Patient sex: F
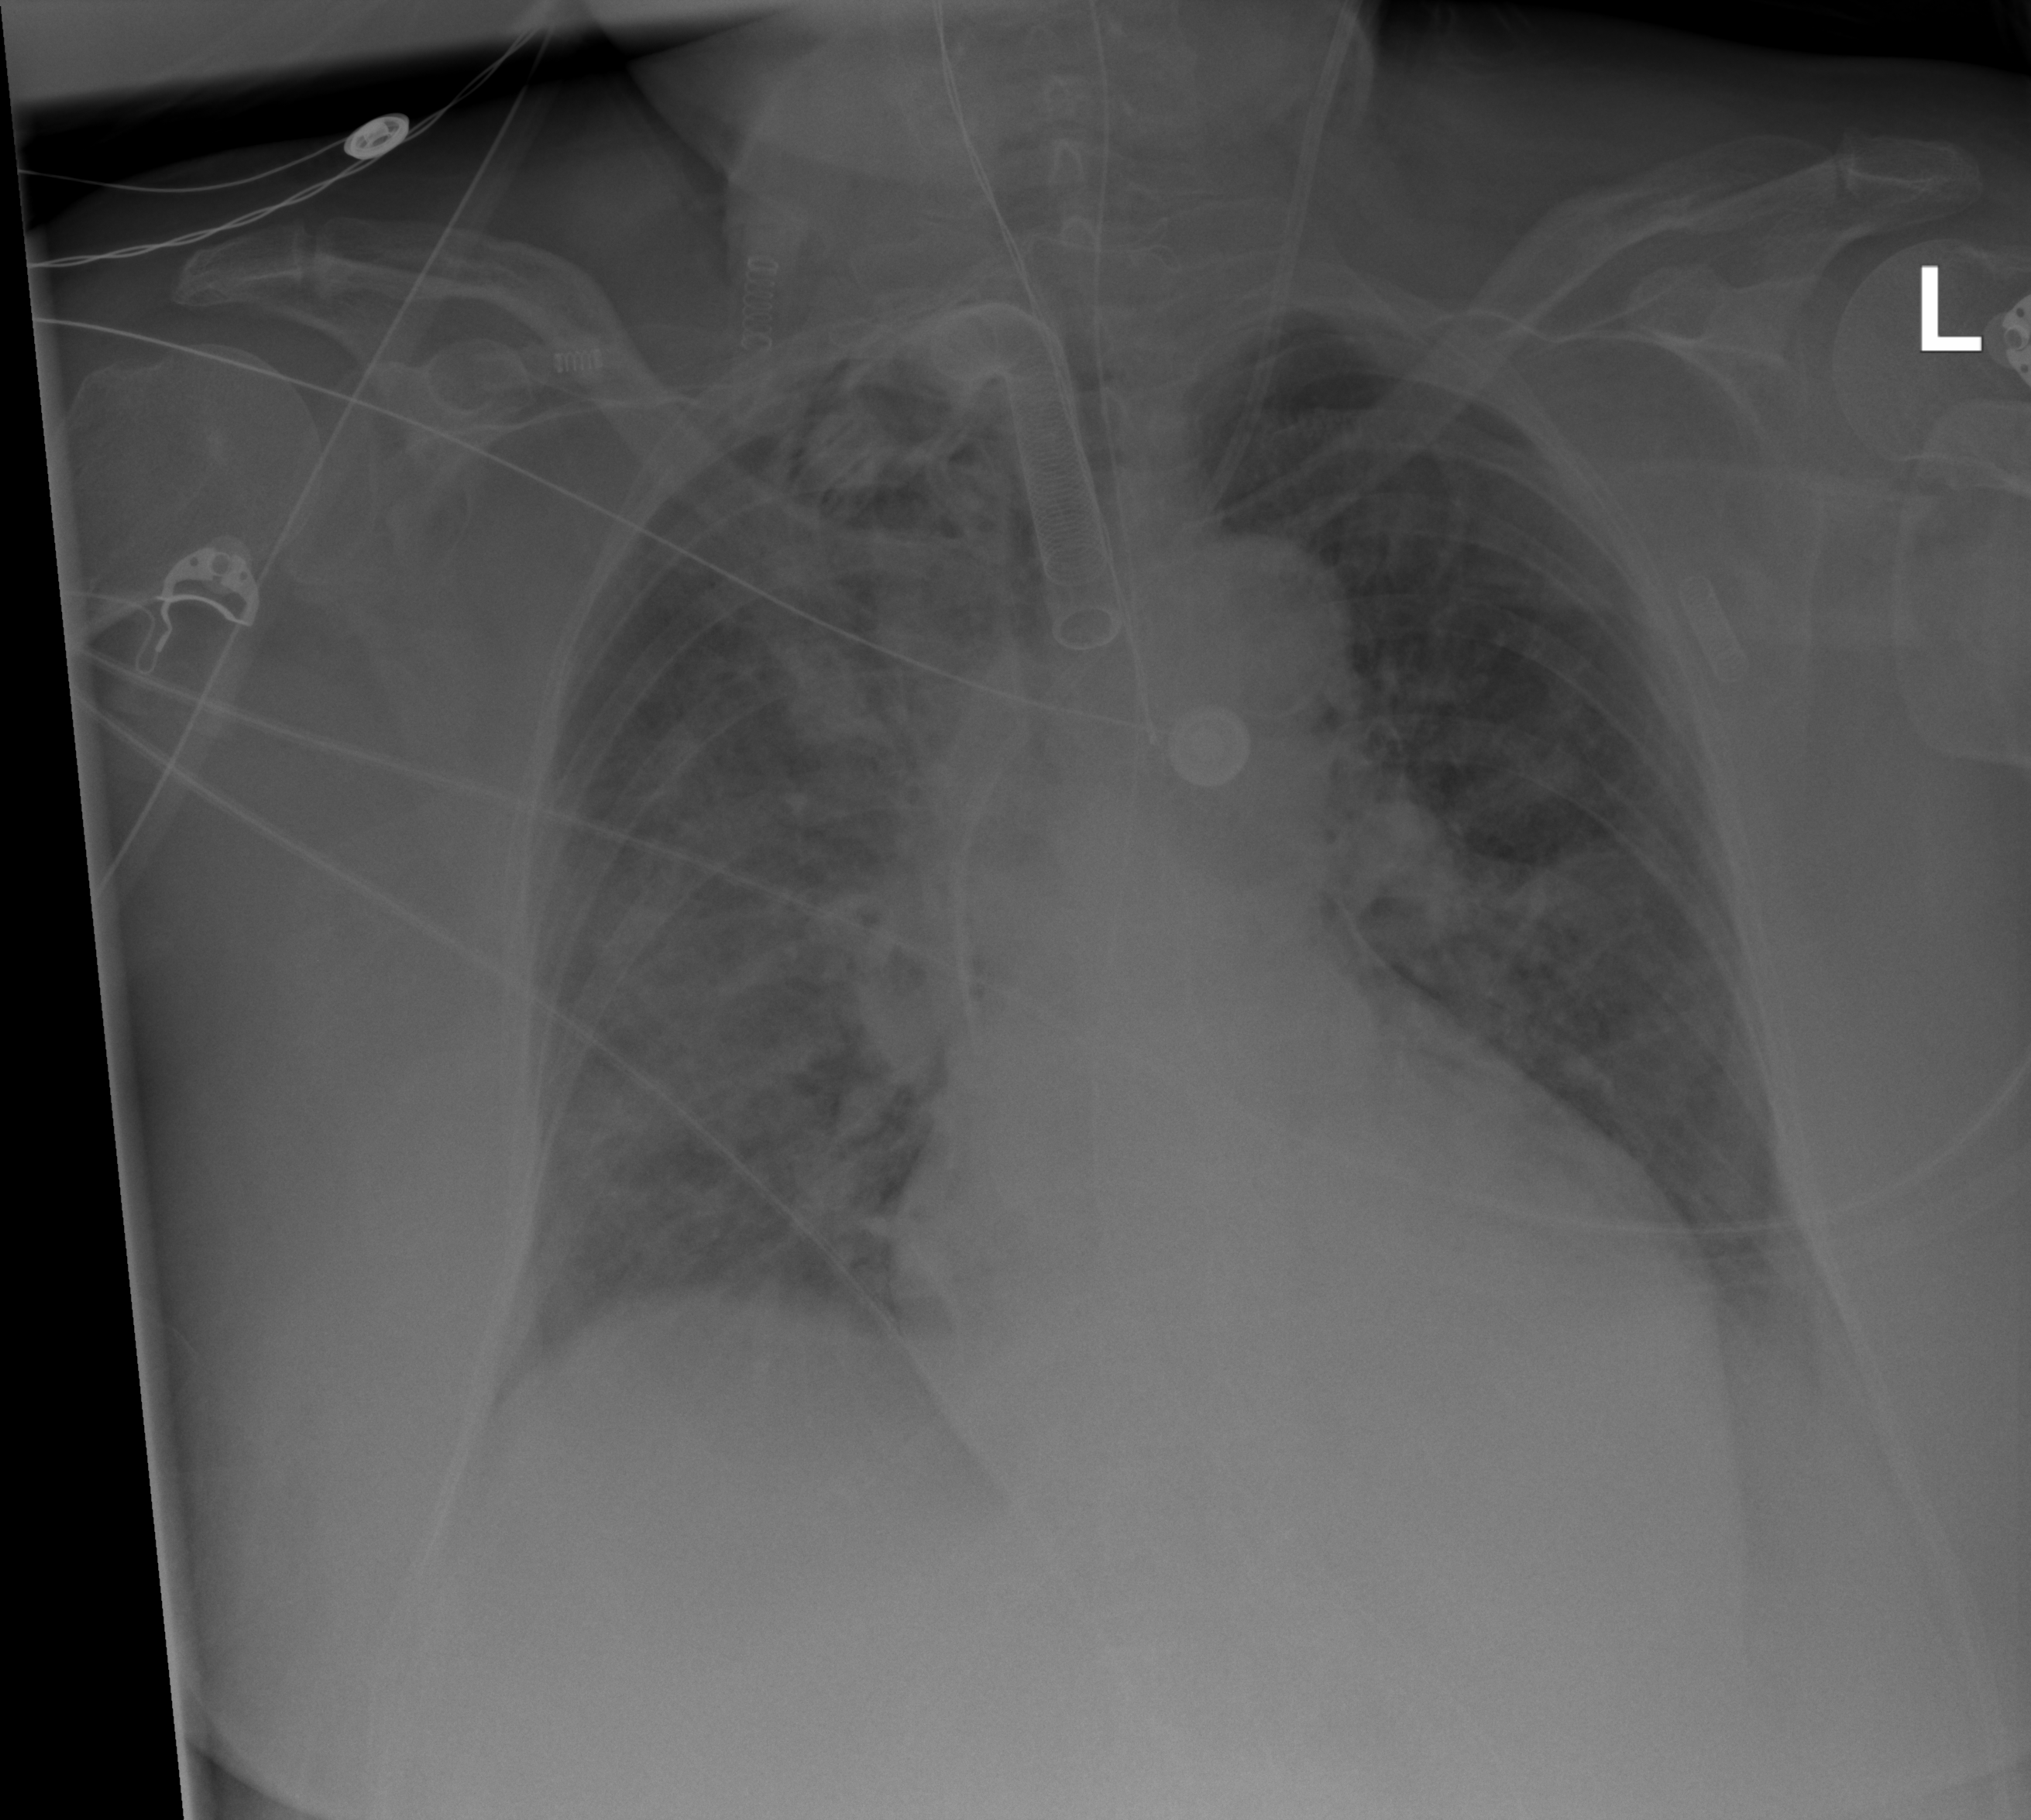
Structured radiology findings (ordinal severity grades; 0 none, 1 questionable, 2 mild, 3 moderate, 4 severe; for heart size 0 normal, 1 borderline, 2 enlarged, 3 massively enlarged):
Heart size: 2
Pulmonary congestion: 2
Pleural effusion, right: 0
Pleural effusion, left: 0
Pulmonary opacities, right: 2
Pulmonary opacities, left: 2
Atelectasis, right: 2
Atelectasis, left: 2